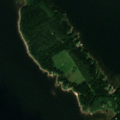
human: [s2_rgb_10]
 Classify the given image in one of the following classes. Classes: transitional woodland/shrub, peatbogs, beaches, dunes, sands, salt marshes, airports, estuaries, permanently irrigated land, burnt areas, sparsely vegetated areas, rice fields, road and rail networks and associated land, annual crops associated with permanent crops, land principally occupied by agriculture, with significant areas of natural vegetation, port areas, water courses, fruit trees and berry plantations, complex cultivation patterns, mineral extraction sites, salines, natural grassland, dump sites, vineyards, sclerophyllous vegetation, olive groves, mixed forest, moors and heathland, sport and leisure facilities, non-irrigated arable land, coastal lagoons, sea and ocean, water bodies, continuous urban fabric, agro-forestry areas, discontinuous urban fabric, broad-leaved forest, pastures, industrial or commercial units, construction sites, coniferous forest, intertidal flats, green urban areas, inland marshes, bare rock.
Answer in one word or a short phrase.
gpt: coniferous forest, sea and ocean